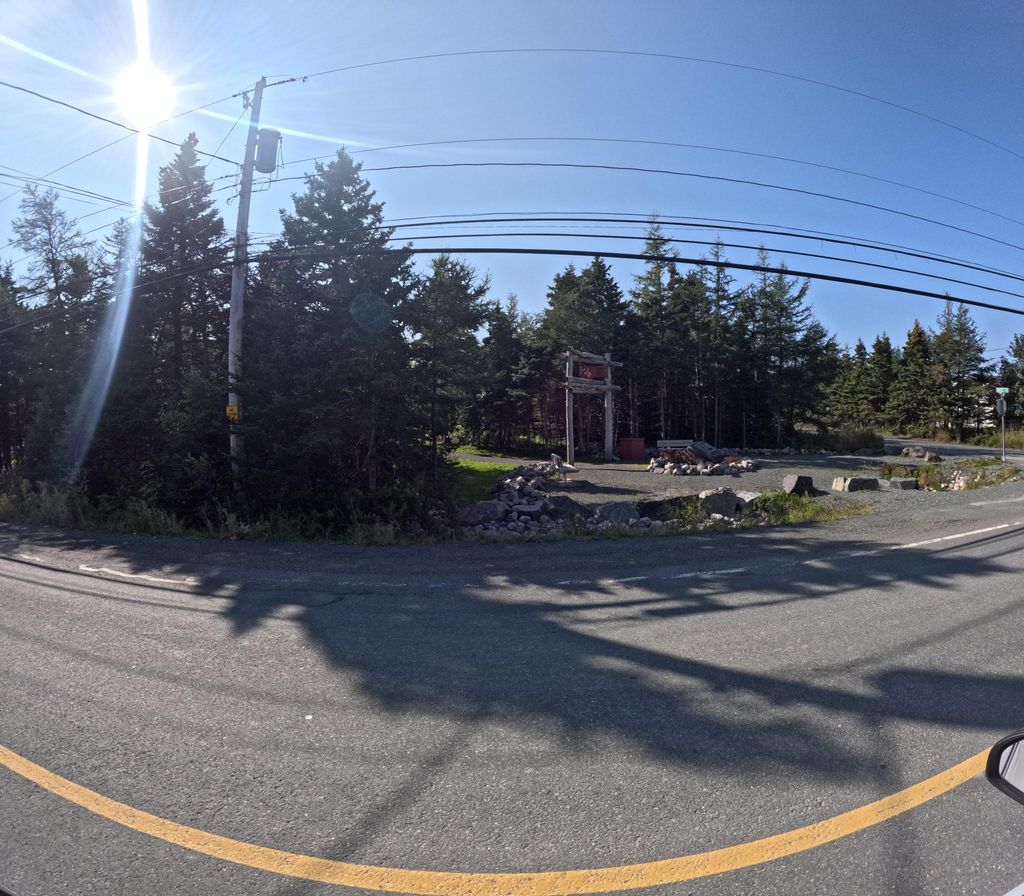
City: st_johns